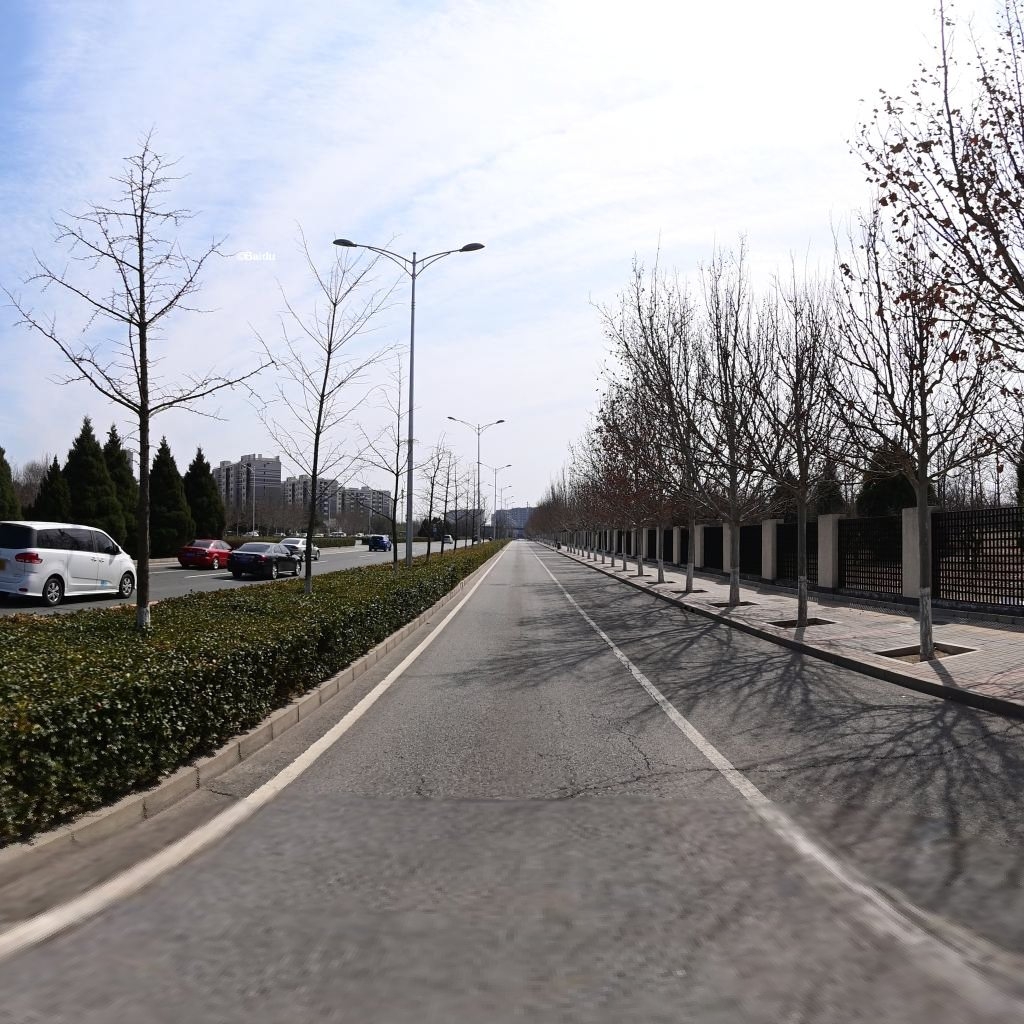
Region: Haidian
Road damage annotations: transverse crack, longitudinal crack, longitudinal crack